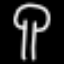
Label: mushroom